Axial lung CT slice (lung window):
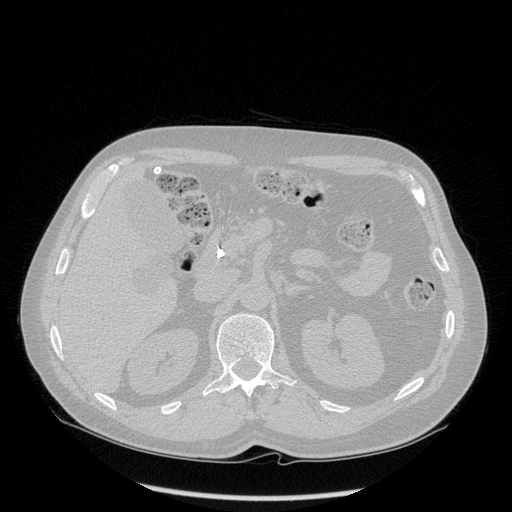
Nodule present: no